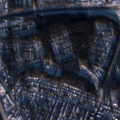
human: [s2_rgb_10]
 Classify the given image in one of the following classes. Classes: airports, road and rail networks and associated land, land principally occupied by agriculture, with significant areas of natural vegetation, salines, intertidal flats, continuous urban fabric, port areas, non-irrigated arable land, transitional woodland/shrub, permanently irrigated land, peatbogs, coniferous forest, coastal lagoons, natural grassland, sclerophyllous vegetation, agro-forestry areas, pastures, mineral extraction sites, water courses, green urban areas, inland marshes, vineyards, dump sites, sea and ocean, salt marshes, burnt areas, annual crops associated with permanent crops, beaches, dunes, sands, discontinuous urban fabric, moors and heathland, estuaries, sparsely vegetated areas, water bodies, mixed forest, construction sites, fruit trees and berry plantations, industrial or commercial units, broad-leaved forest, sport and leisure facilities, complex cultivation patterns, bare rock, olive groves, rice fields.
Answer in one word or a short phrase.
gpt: discontinuous urban fabric, industrial or commercial units